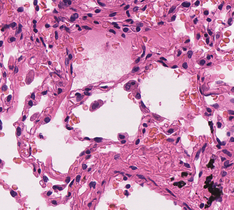
Tumor epithelial tissue: no
Tumor-associated stroma tissue: no
Normal tissue: yes